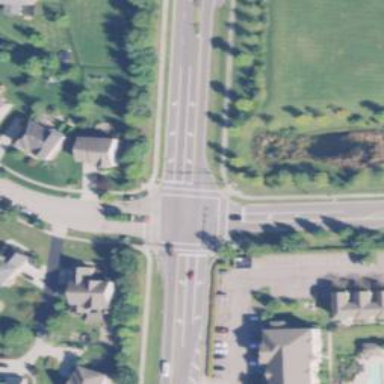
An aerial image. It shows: Crossing with line markings on the road.